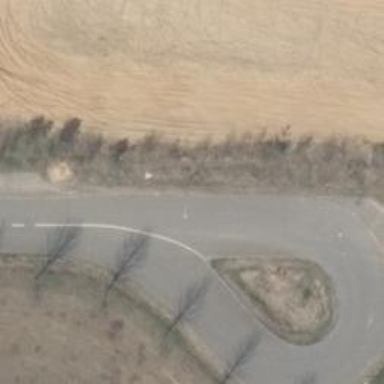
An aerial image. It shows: Unclassified road with asphalt surface.